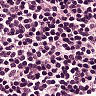
Metastatic tissue present: no